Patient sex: M
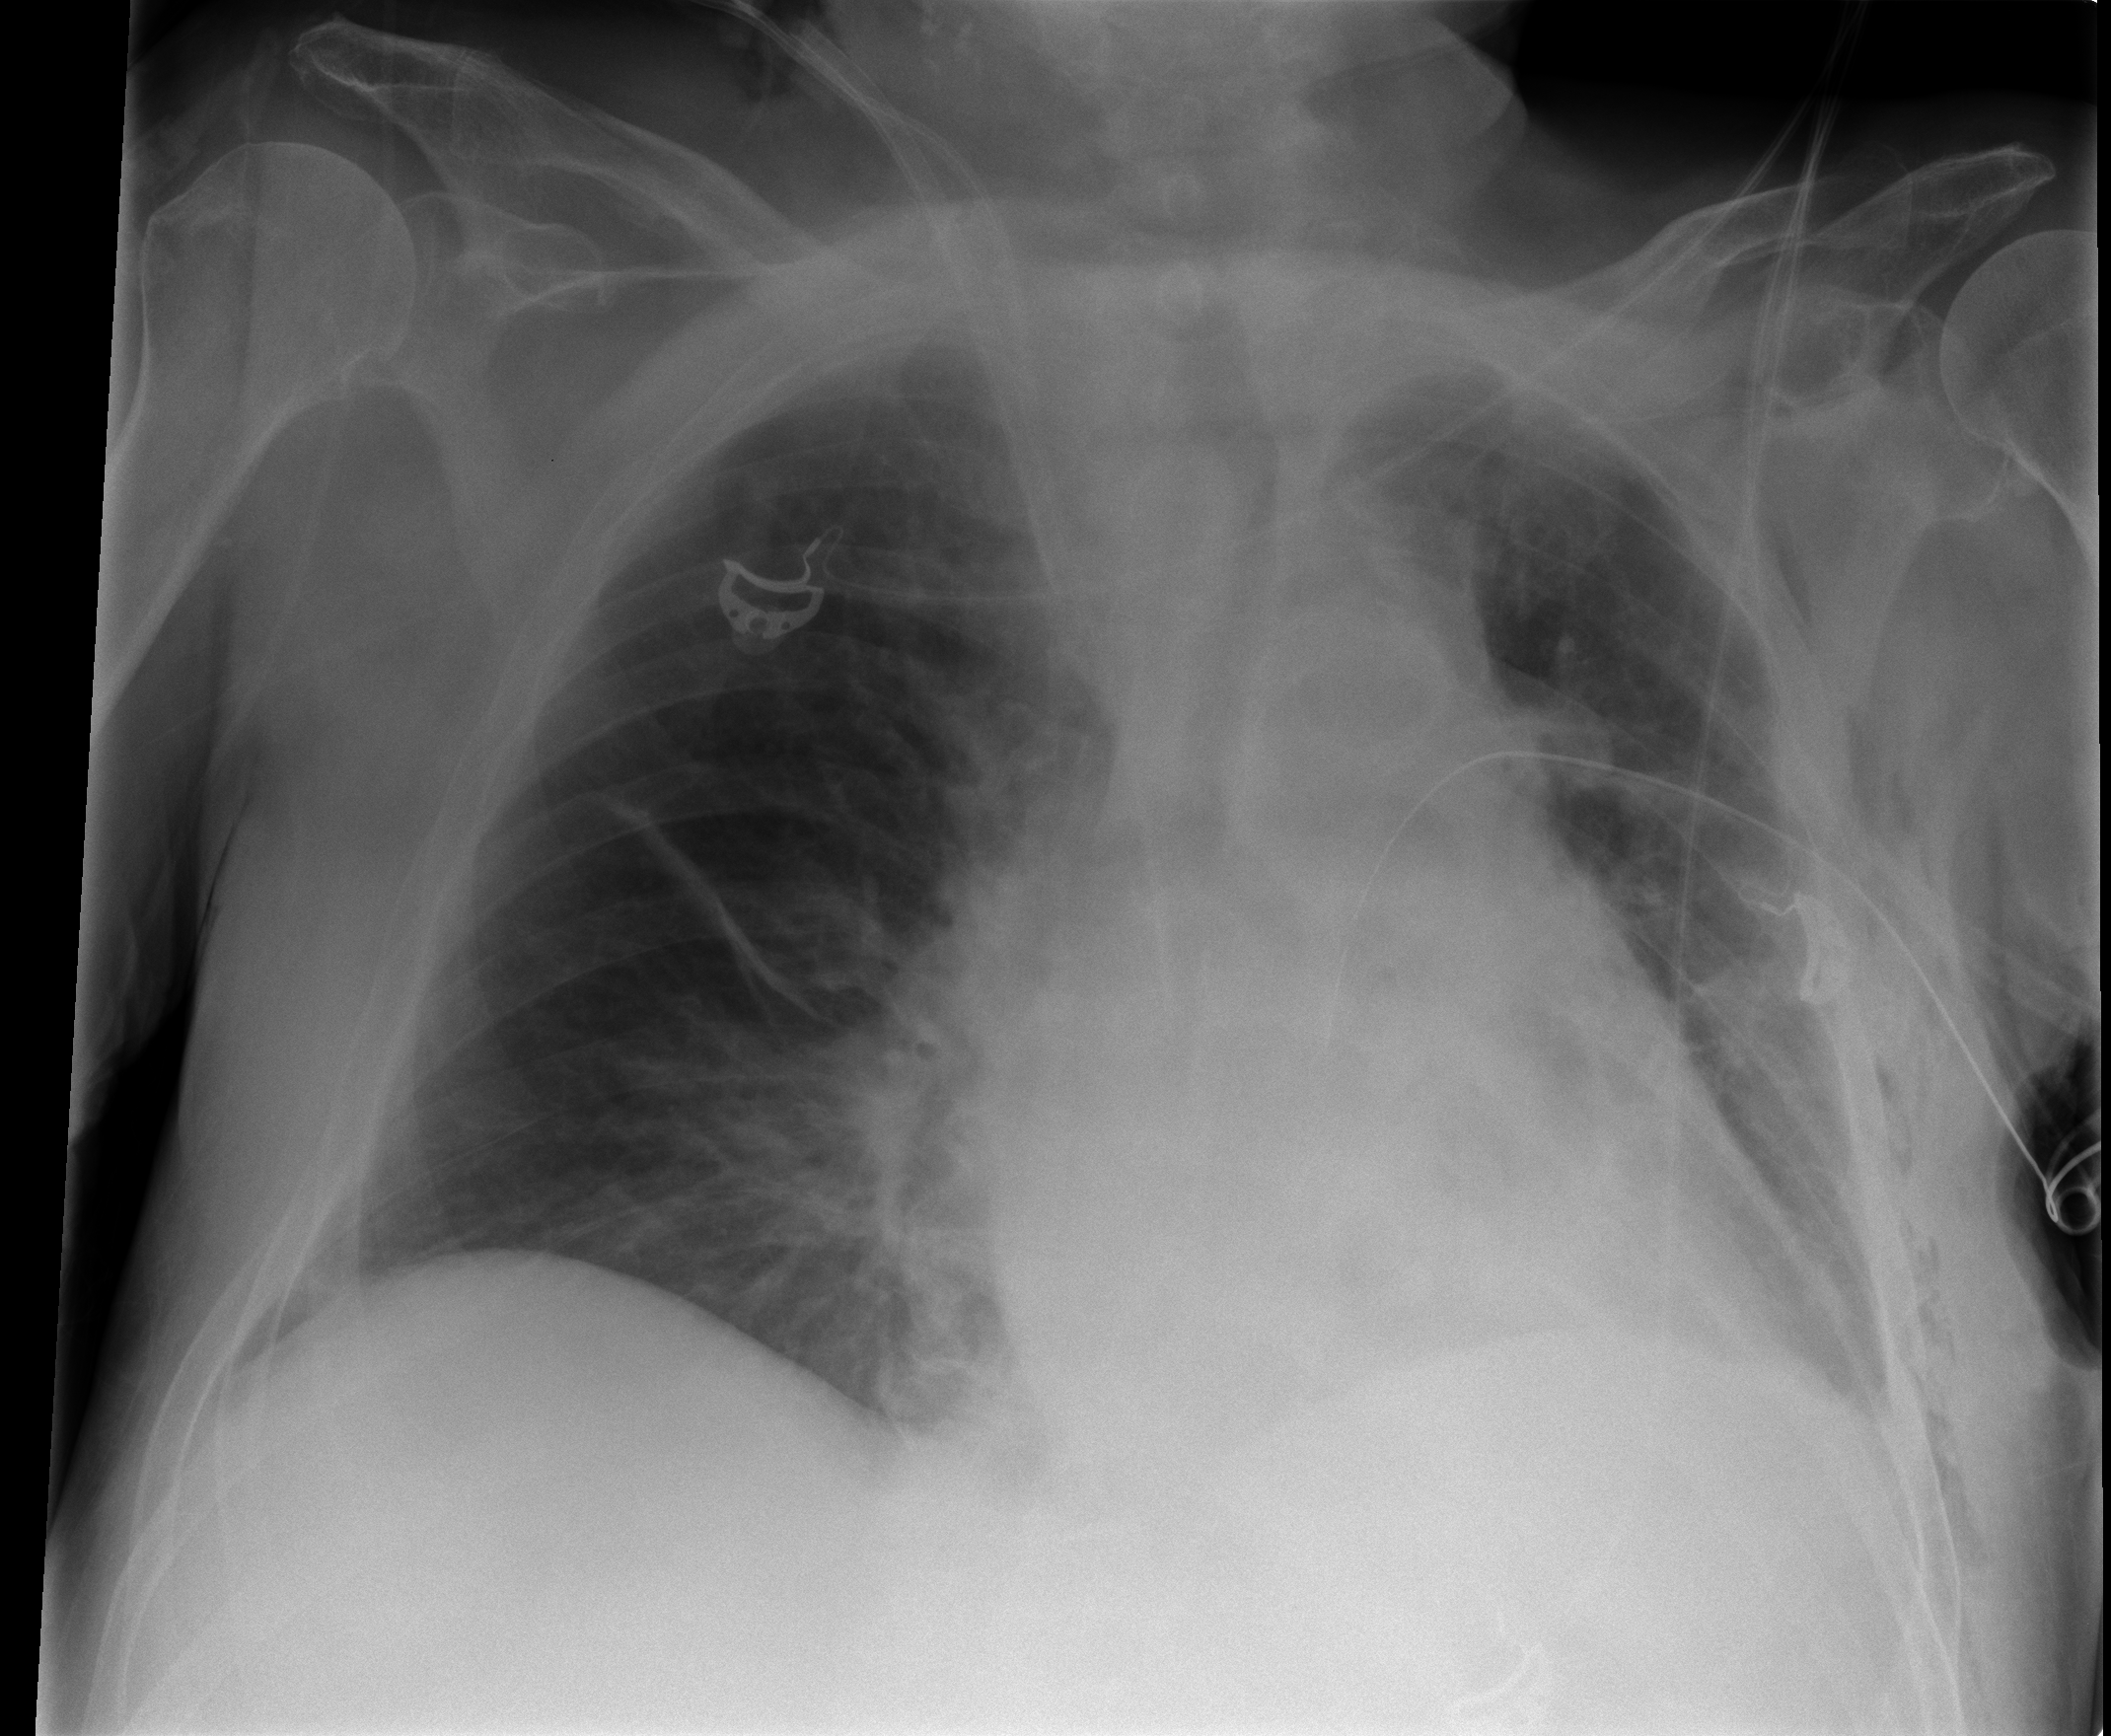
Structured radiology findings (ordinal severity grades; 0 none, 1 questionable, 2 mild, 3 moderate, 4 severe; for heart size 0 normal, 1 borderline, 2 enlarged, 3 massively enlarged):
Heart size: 2
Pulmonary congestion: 2
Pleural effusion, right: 1
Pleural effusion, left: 1
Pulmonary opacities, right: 2
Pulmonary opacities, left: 2
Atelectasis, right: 0
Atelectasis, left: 3